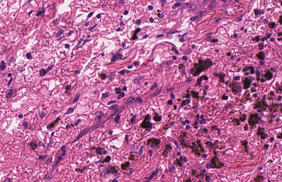
Tumor epithelial tissue: no
Tumor-associated stroma tissue: yes
Normal tissue: no